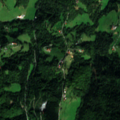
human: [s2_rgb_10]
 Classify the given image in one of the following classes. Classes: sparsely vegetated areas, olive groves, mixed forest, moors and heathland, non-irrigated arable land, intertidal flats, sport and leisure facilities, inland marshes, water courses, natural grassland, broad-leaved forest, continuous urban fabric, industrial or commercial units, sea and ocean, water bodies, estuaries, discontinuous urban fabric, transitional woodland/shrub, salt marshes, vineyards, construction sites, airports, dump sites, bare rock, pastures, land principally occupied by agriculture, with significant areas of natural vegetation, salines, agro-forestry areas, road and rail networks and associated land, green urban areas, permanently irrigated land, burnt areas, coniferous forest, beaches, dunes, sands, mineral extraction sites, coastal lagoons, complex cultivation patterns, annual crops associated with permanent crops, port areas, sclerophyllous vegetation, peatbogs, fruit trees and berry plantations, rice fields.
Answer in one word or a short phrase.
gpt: land principally occupied by agriculture, with significant areas of natural vegetation, broad-leaved forest, mixed forest